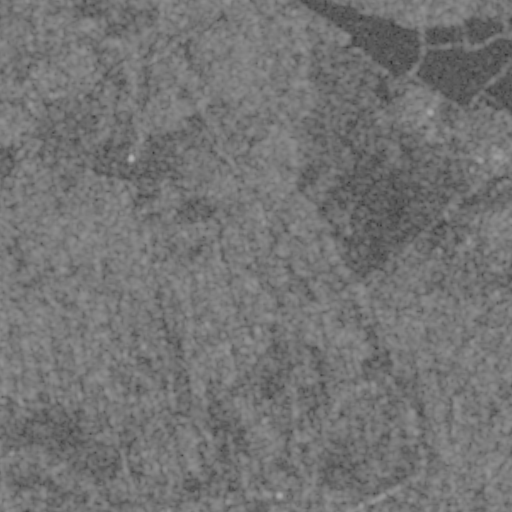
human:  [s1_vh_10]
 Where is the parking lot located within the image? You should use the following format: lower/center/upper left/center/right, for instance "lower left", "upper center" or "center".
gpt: The parking lot is located in the lower right of the image.
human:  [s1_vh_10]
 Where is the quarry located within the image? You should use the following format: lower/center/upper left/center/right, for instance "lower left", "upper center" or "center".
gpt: There is no quarry in the image.

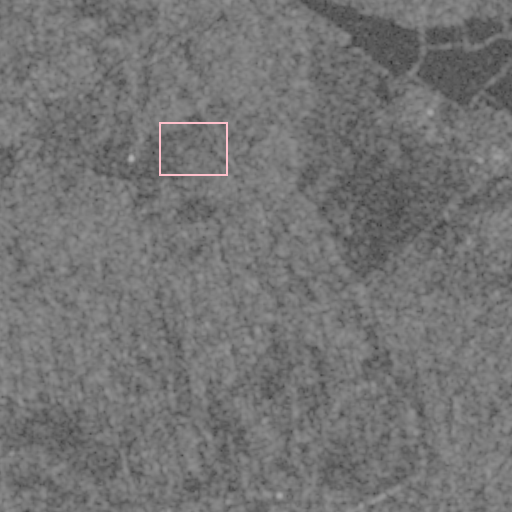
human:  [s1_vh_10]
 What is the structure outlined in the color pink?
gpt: The structure outlined in pink is a crop field.
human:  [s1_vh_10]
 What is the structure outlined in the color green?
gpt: There is no green outline.